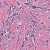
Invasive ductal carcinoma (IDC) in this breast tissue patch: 1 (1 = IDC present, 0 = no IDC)